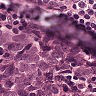
Metastatic tissue present: yes